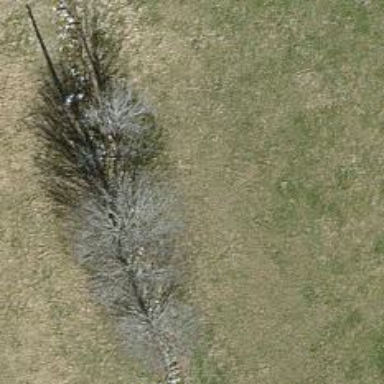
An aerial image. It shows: Beautiful tree in nature.